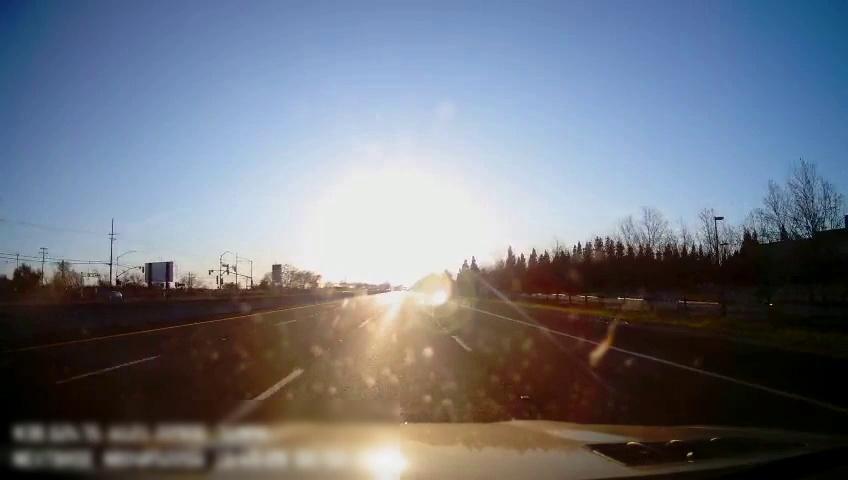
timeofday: Day
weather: Sunny
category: Drivable Space
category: Lanes | Alternate Lane
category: Lanes | Alternate Lane
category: Lanes | Current Lane
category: Lanes | Current Lane
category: Lanes | Alternate Lane
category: Traffic | Signs